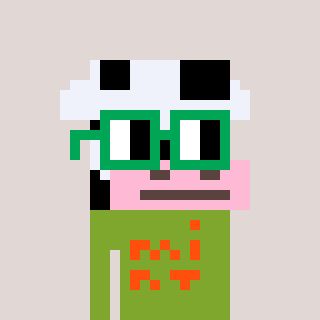
a pixel art character with square green glasses, a cow-shaped head and a slimegreen-colored body on a warm background